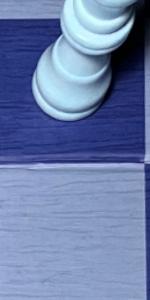
Label: Empty